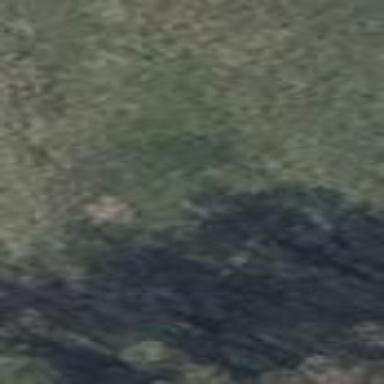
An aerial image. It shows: Patch of scrub vegetation.